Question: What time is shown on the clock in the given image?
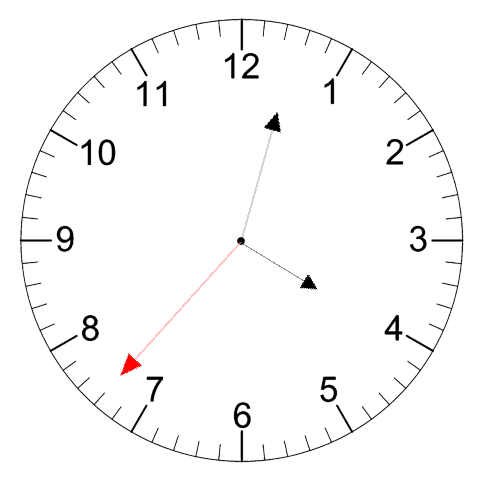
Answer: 04:02:37